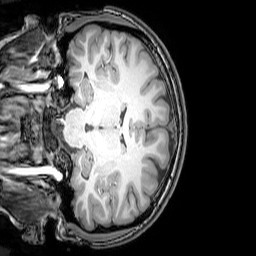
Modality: T1w
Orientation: coronal
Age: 23
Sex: female
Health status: healthy
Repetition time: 0.081 s
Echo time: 0.037 s